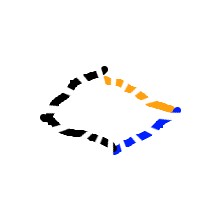
Shape: rhombus